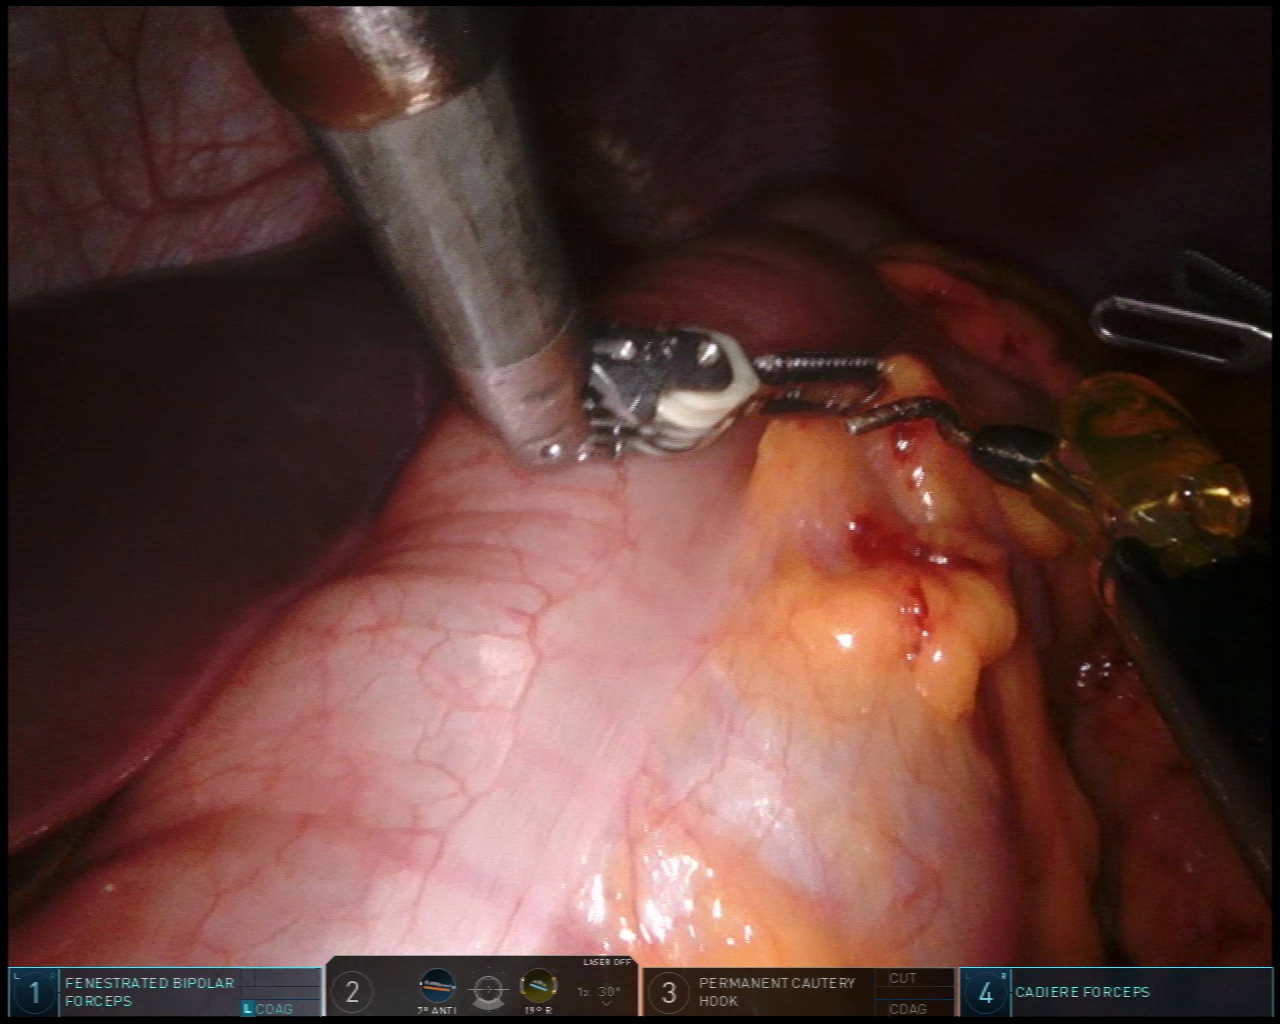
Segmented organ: liver
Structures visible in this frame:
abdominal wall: yes
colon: yes
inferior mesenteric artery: no
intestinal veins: no
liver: yes
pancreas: no
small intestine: no
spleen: no
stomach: no
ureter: no
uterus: no
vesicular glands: no